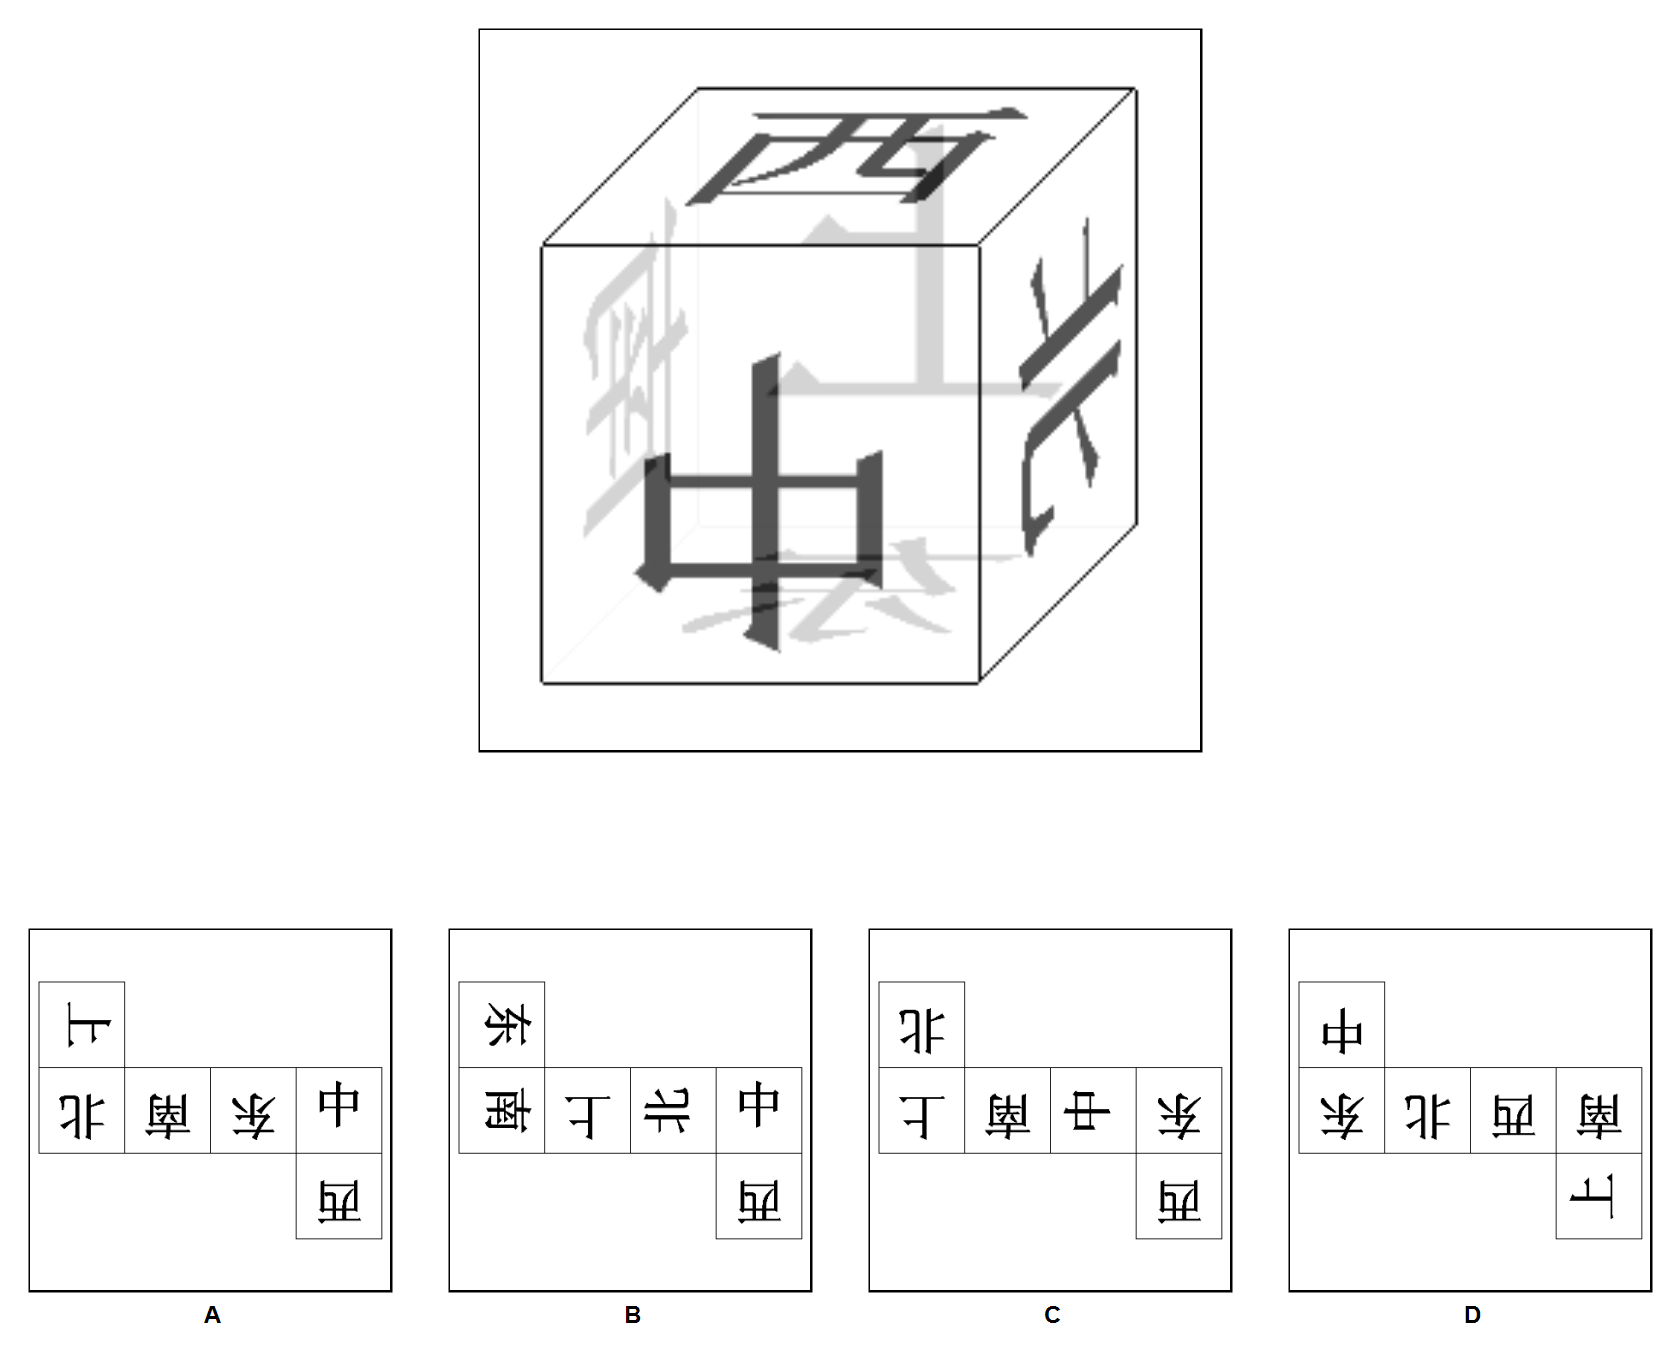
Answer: B